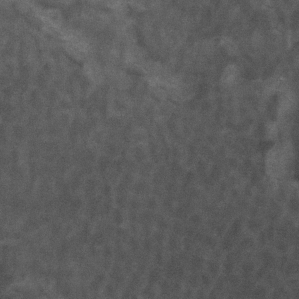
Label: non_frost